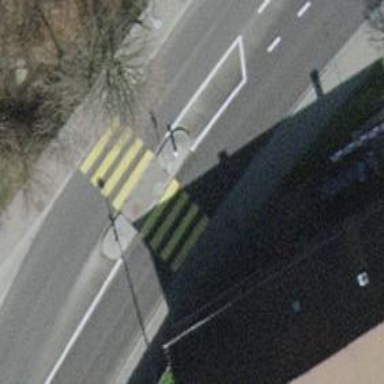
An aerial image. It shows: Zebra crossing on the road.